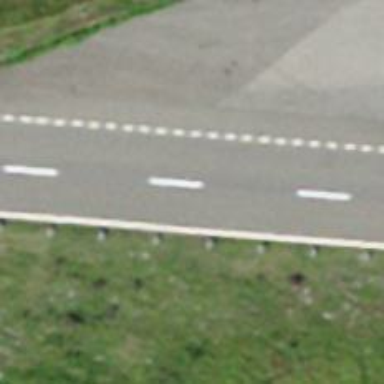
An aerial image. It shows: Primary highway.